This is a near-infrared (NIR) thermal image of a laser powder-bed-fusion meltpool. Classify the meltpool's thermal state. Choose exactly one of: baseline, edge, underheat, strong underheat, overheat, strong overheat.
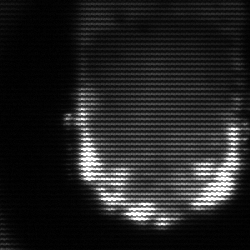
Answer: baseline